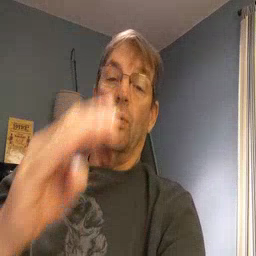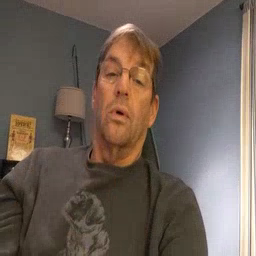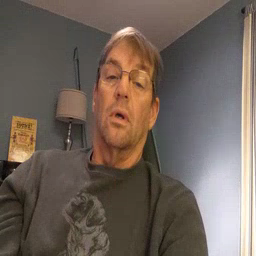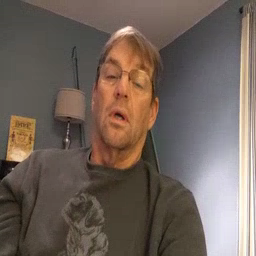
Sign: blue